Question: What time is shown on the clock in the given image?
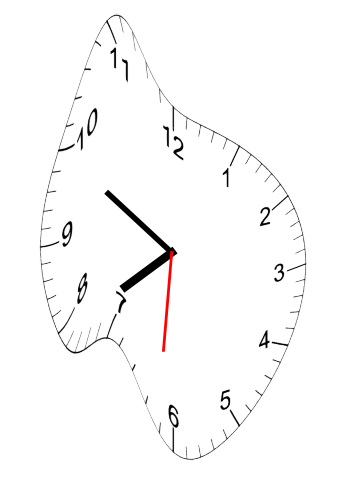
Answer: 07:49:31